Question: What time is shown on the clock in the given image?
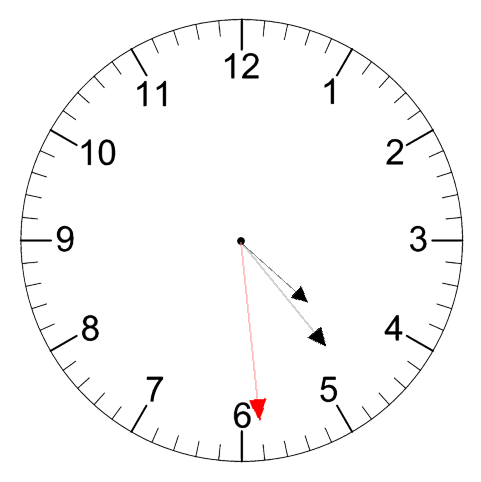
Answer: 04:23:29